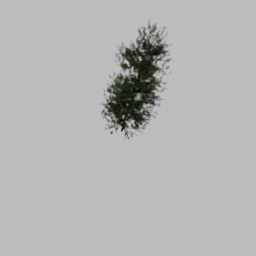
Label: nature